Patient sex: F
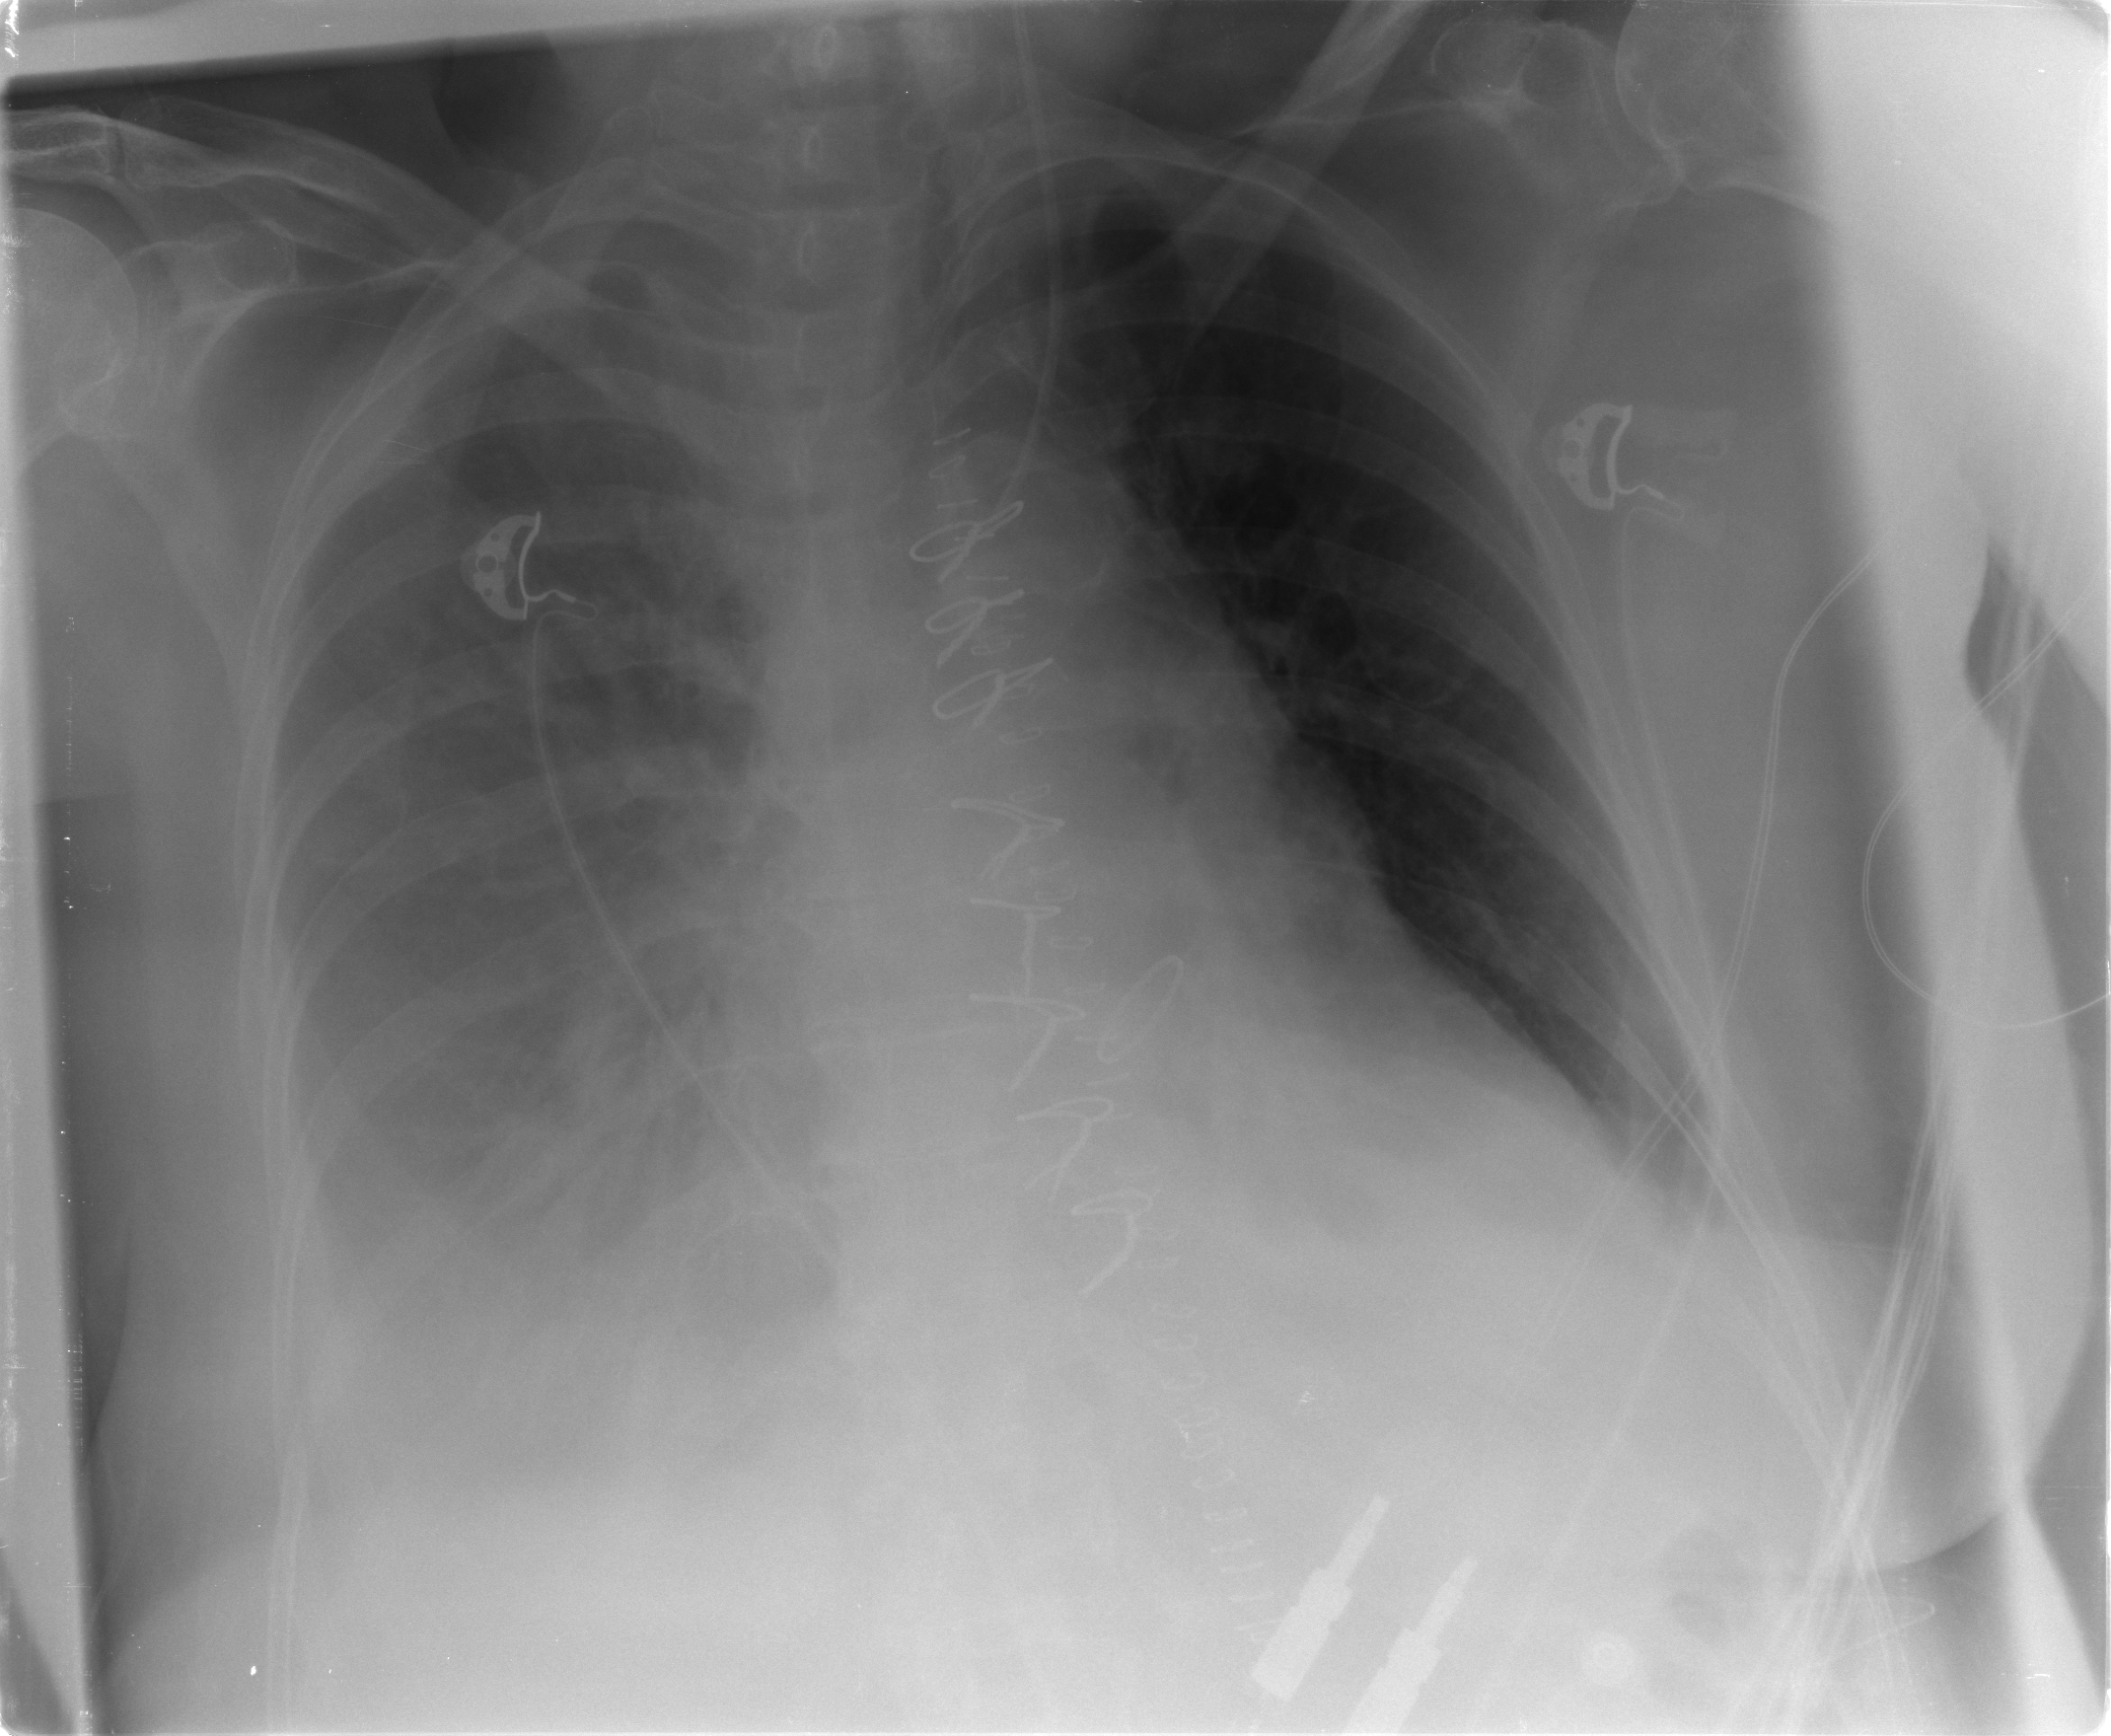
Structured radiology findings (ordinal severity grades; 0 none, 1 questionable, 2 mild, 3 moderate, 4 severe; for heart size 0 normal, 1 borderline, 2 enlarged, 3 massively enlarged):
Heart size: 2
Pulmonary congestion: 2
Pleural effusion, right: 4
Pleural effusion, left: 2
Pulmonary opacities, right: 0
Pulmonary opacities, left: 0
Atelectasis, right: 3
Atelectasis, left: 2